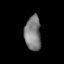
Tissue: lung
Cell type: Epithelial cells
Senescence score: 0.138
Nuclear area (px): 549
Mean DAPI intensity: 126.355